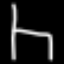
Label: chair